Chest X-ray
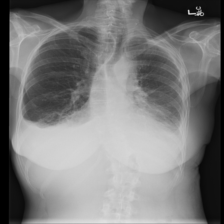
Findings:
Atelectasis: negative
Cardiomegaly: negative
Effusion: negative
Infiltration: negative
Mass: negative
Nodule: negative
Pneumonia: negative
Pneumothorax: negative
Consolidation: negative
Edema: negative
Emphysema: negative
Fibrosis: negative
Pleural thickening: negative
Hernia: negative